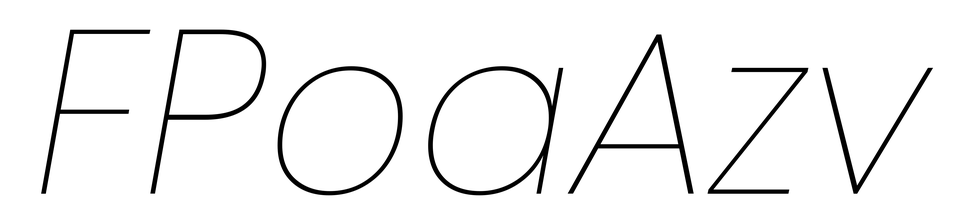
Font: Poppins-ThinItalic